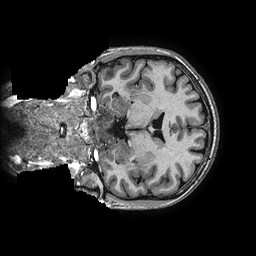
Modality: T1w
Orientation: coronal
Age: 51
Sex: female
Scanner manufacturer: ge
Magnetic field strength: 3 T
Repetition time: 0.006952 s
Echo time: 0.00292 s